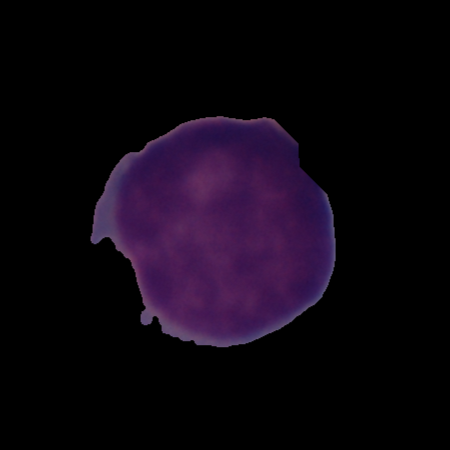
Label: cancer